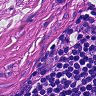
Metastatic tissue present: yes